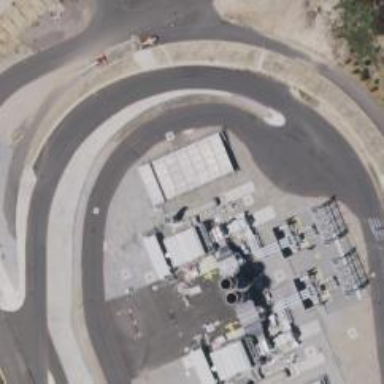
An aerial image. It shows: Gas turbine generator is in use.